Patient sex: M
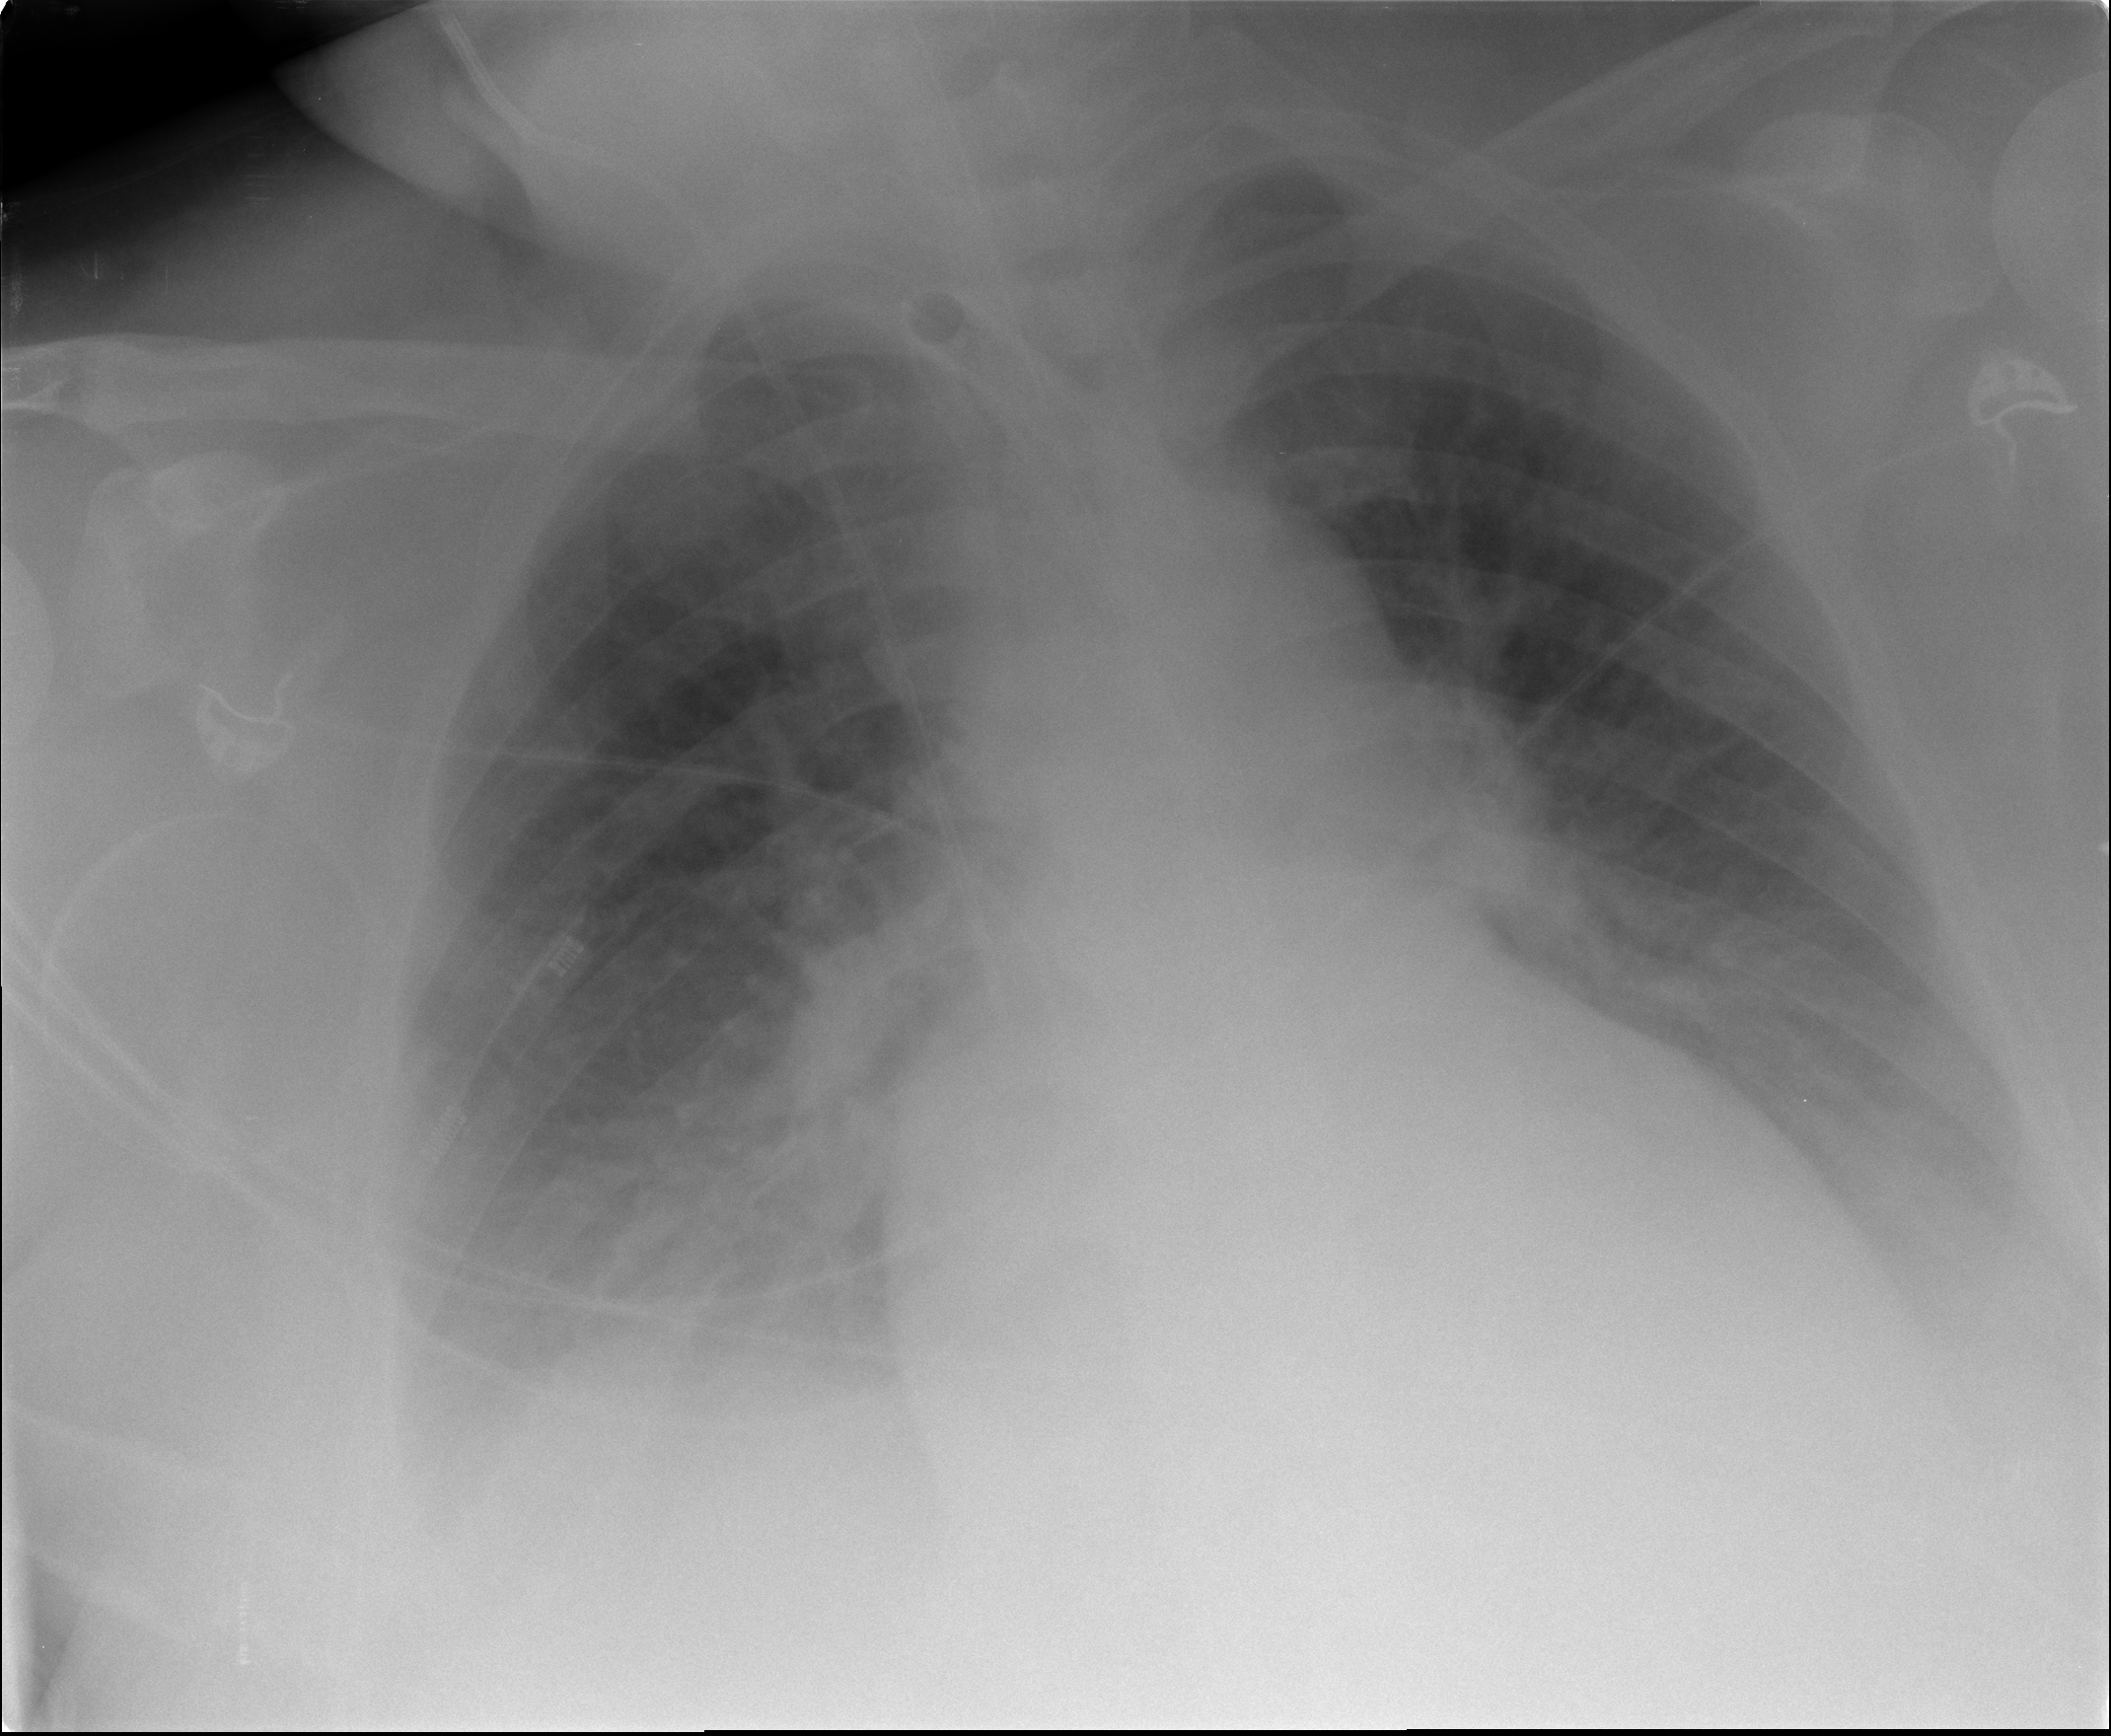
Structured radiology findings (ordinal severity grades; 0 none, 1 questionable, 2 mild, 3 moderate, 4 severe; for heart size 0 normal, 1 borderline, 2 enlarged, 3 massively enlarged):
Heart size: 2
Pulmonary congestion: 2
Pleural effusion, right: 2
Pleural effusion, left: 2
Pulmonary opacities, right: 1
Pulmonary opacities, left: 0
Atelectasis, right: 2
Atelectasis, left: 2